Interaction volume radius: 5 \u00c5
Interaction volume height: 10 \u00c5
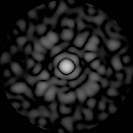
Disorder parameter: 0.8072